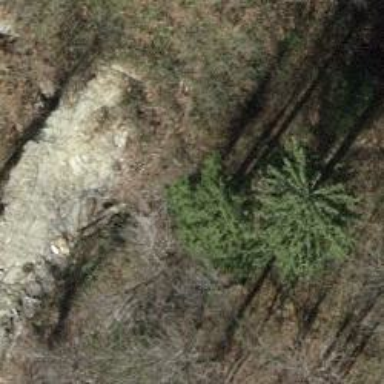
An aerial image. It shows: Natural cliff.